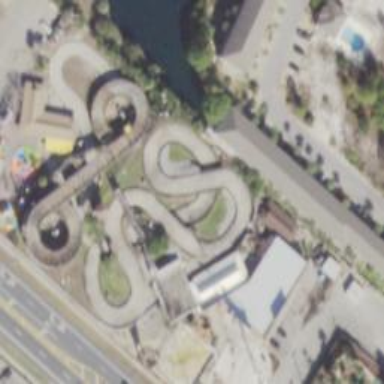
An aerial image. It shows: Karting raceway for sports activities.